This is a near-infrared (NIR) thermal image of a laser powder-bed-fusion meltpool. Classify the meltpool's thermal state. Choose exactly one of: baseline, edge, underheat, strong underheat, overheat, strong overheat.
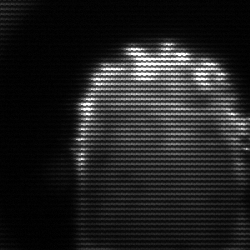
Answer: baseline